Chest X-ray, PA view. Patient: 37 years old, sex M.
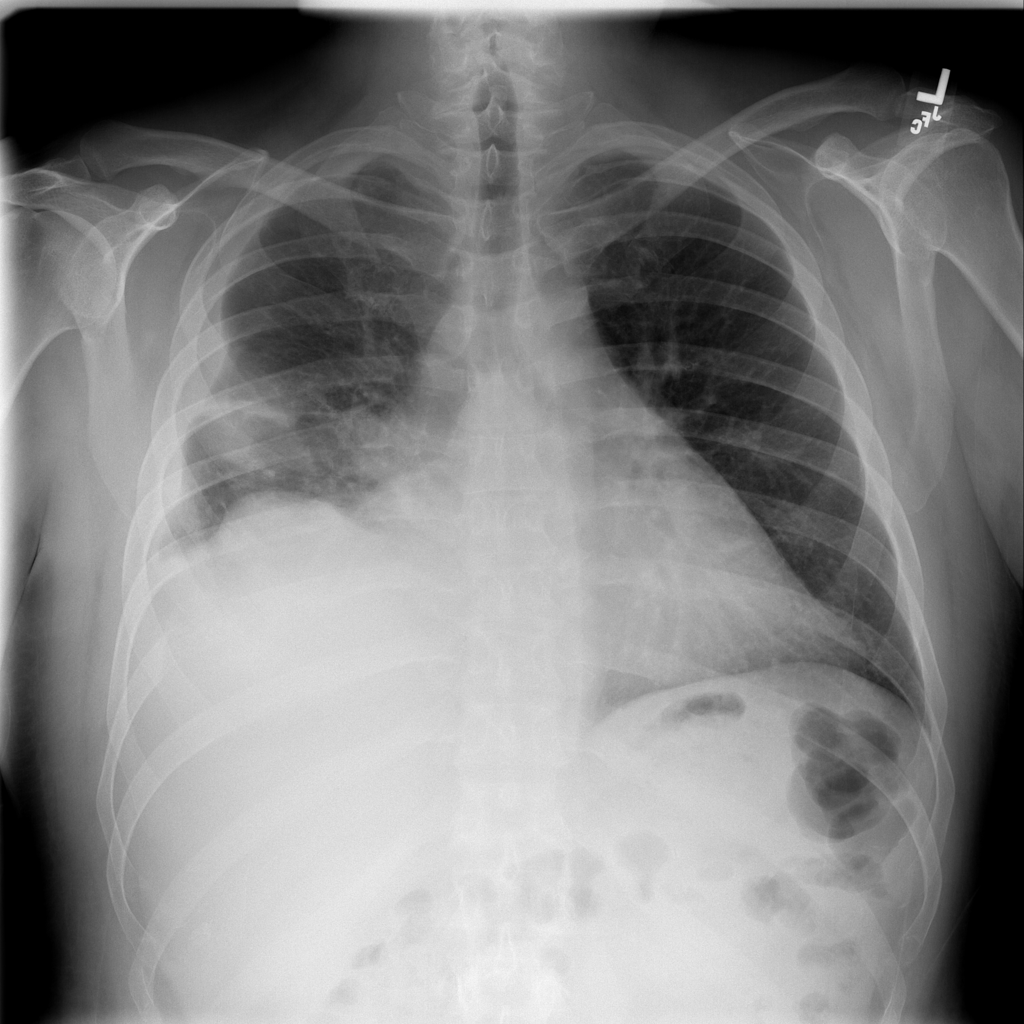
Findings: Effusion